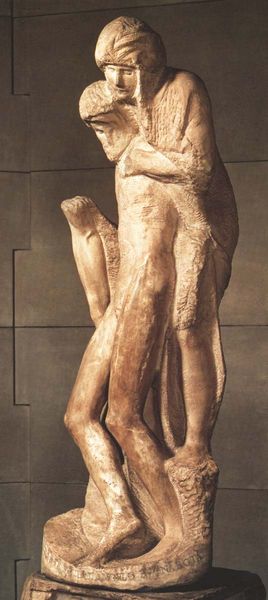
Titel: Pietà Rondanini
Künstler: Michelangelo
Institution: Mailand, Castello Sforzesco
Schlagwörter: fuß, körper, mann, nackt, weiß, menschen, marmor, rücken, gesicht, mensch, sockel, stein, stamm, figur, paar, skulptur, umarmung, fels, mauer, fugen, stütze, sandstein, jesus, kreuzigung, maria, stumpf, baumstumpf, innigkeit, abnahme, anlehnung, gesicbht